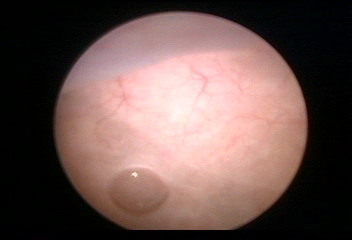
Modality: WLC
Class: Foreign bodies
Subclass: AirBubble
Bladder cancer association: No
Annotated structures: Air bubble